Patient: sex M, age 75
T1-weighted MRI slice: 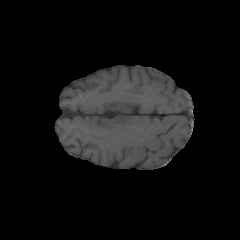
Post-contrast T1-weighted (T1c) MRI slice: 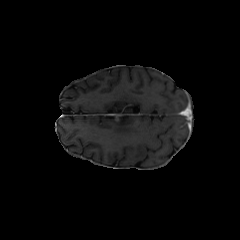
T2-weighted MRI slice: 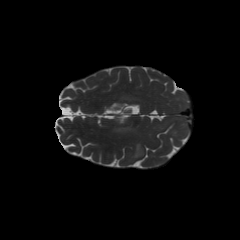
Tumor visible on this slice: yes
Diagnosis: Glioblastoma, IDH-wildtype
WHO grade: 4